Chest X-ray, AP view. Patient: 49 years old, sex M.
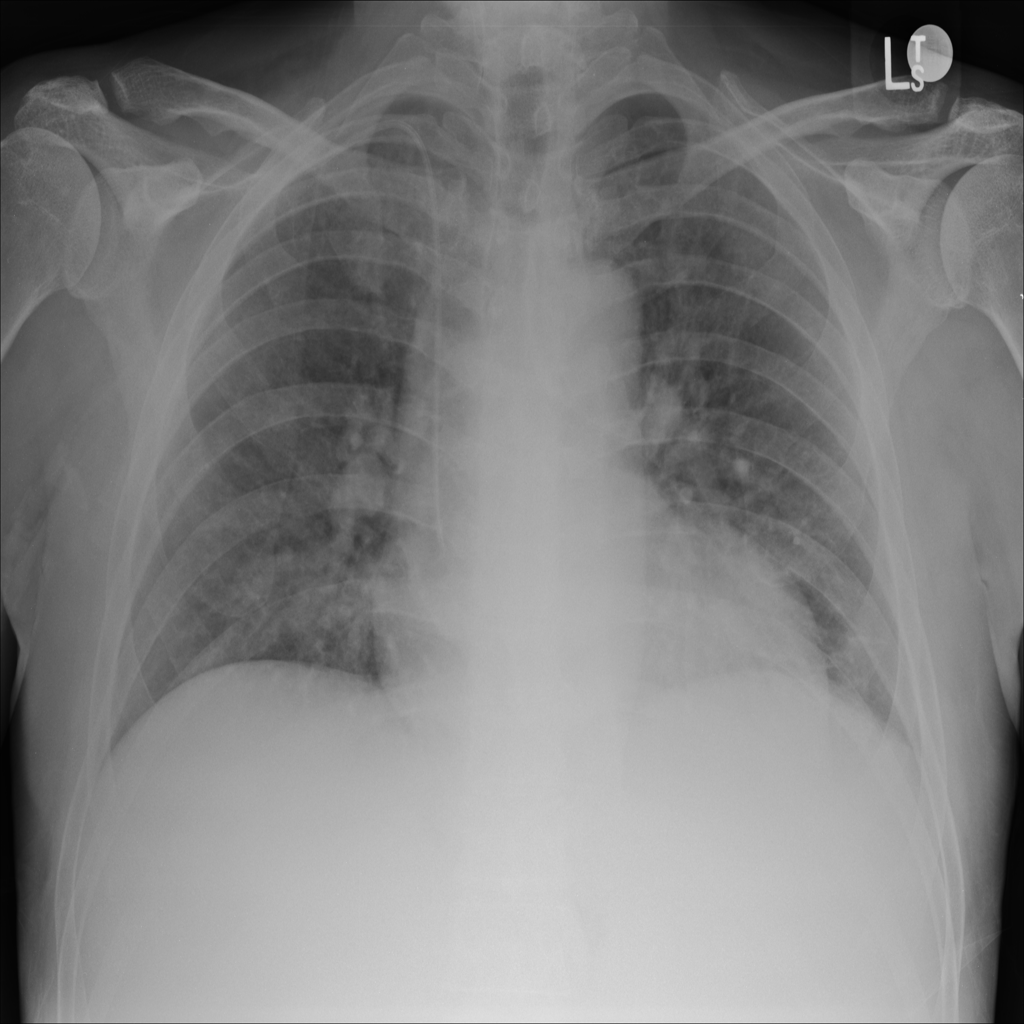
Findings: Infiltration